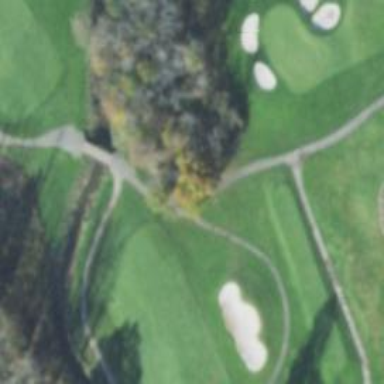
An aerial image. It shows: Service road used as golf cart path.